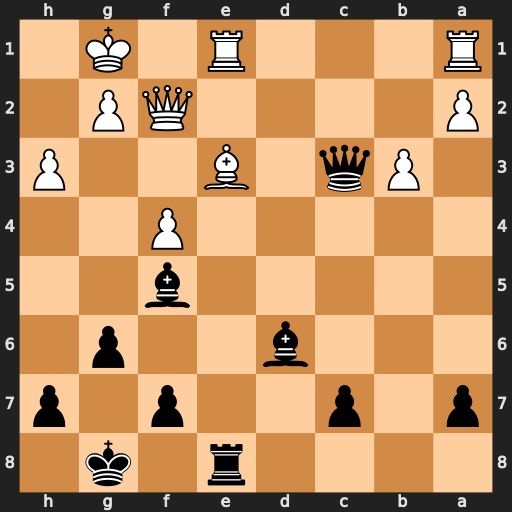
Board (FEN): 4r1k1/p1p2p1p/3b2p1/5b2/5P2/1Pq1B2P/P4QP1/R3R1K1
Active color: b
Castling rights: -
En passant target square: -
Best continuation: Rxe3 Qxe3 Bc5 Qxc5 Qxc5+